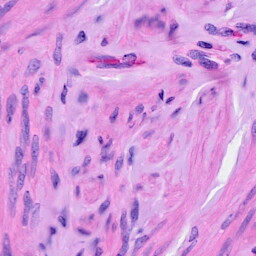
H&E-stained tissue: Ovarian